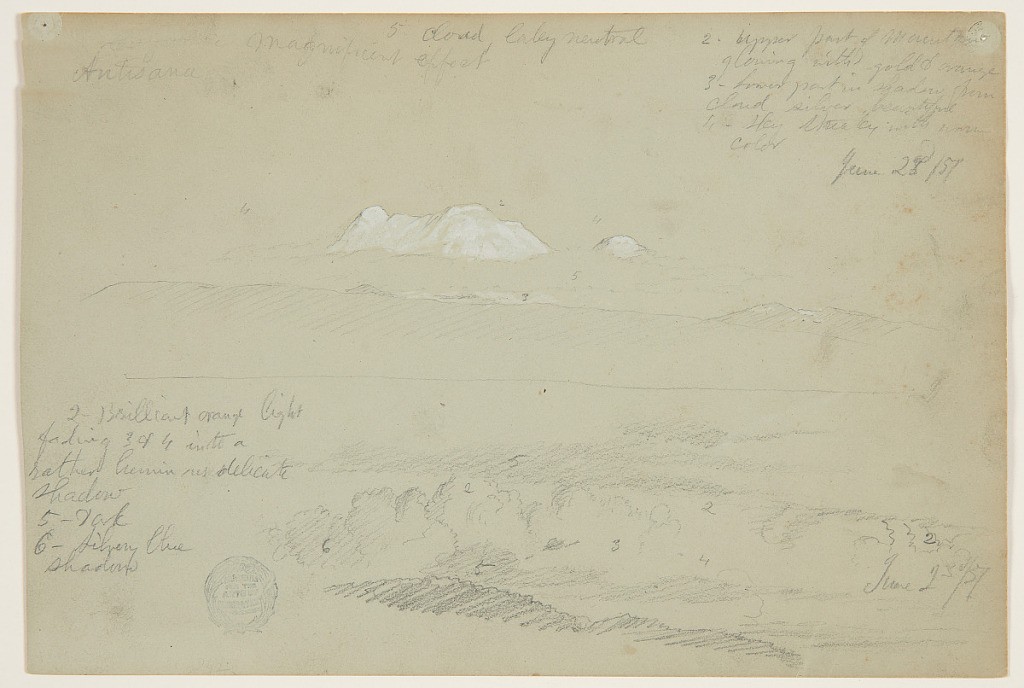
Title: Magnificent Effect on Antisana and a Cloud Sketch, Ecuador
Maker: Frederic Edwin Church, American, 1826–1900
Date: June 23, 1857
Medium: Graphite, brush and white gouache on gray-green wove paper
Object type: Drawing
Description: Two landscape sketches showing views of mountainous, cloudy scenes in Ecuador. Above, the Ecuadorian volcano Artisana is visible--snowcapped and surrounded by clouds and lower mountain ridges in front of it. Below, what is largely a cloud study includes a view of multiple billowing clouds above a wooded hilltop.